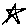
Label: star